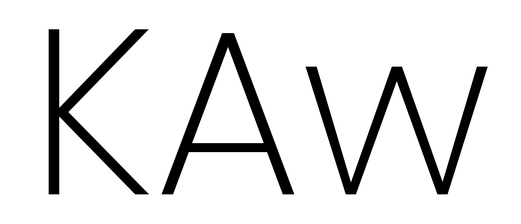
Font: Poppins-ExtraLight